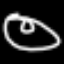
Label: donut